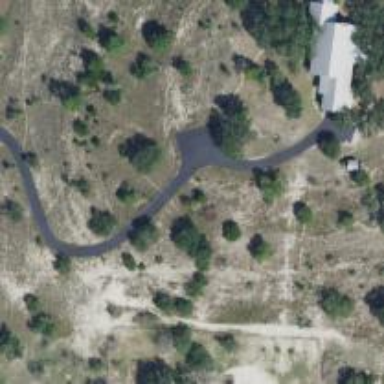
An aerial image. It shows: Driveway.